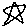
Label: star